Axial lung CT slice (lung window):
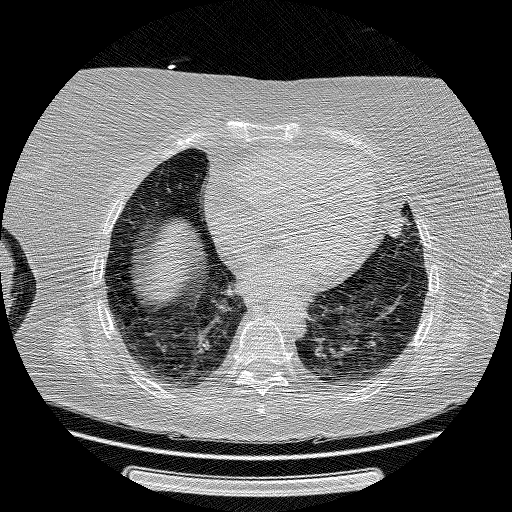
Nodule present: yes
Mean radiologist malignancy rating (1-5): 3